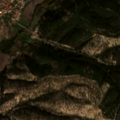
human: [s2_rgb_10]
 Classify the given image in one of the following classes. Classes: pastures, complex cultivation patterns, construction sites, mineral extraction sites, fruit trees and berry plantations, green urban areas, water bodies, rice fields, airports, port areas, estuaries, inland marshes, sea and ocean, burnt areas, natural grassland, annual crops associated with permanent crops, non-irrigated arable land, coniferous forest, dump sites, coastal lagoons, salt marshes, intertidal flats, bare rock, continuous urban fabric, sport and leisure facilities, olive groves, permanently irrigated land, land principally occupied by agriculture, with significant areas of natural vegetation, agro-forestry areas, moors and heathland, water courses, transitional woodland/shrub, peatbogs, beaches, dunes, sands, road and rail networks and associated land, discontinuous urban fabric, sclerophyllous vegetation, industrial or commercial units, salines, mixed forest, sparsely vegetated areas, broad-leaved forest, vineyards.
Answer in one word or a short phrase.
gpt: non-irrigated arable land, mixed forest, transitional woodland/shrub